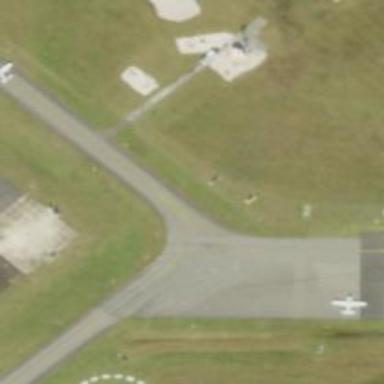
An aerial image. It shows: Image of taxiway at airport.